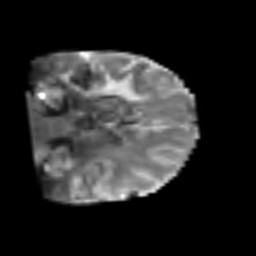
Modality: T2w
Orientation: coronal
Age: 55
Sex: male
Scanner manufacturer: siemens
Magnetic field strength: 3 T
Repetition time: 6.1 s
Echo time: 0.101 s